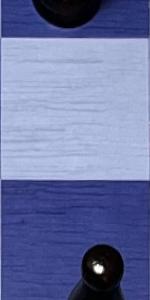
Label: Empty